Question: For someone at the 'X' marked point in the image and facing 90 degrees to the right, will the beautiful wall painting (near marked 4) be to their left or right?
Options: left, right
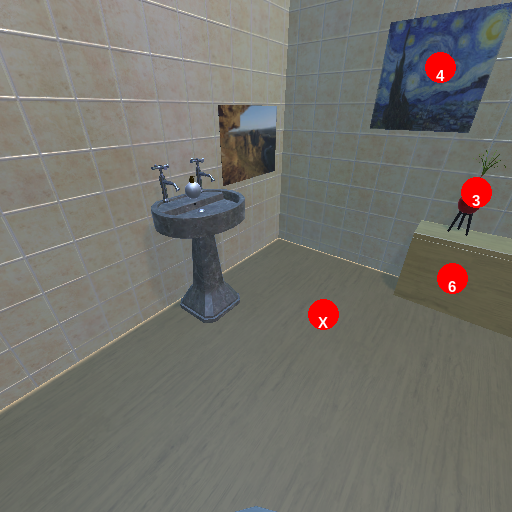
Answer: left